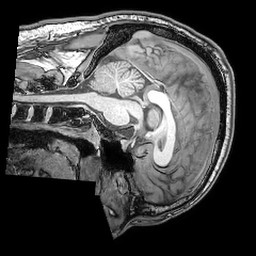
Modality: T1w
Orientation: sagittal
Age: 33
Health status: ill
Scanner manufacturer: philips
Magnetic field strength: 3 T
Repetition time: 0.007 s
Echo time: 0.0035 s